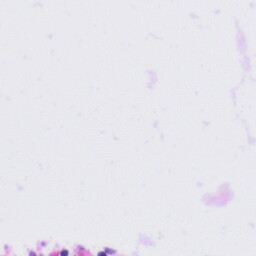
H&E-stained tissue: Tonsil